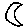
Label: moon